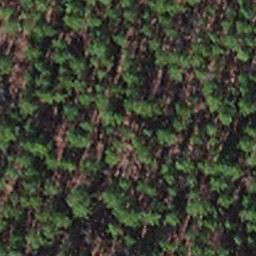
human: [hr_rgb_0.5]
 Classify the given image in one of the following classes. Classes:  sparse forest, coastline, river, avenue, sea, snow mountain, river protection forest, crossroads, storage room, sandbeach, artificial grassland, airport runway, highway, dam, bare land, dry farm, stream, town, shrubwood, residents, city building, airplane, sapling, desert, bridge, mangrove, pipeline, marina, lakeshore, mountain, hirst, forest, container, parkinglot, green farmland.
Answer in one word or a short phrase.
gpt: sapling